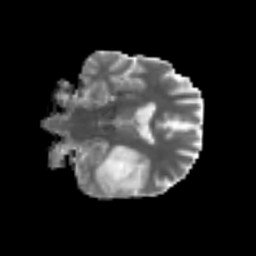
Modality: MD
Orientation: coronal
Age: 61
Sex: male
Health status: ill
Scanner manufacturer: siemens
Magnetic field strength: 3 T
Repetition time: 8.7 s
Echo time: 0.11 s